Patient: sex M, age 45
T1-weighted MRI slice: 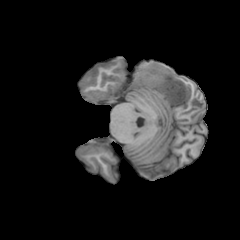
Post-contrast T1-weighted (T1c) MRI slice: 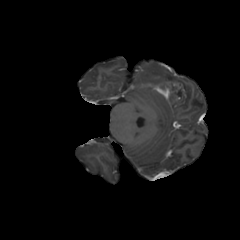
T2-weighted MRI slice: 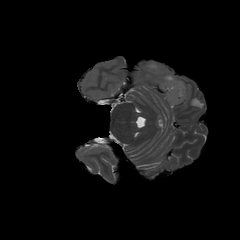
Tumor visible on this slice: yes
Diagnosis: Glioblastoma, IDH-wildtype
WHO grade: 4